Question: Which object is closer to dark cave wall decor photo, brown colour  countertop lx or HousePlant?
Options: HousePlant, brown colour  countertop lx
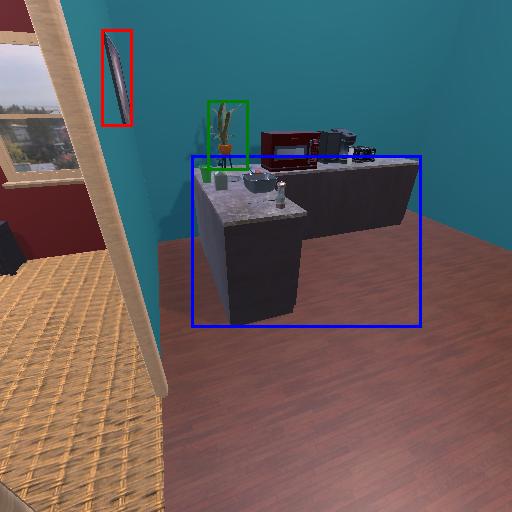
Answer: HousePlant